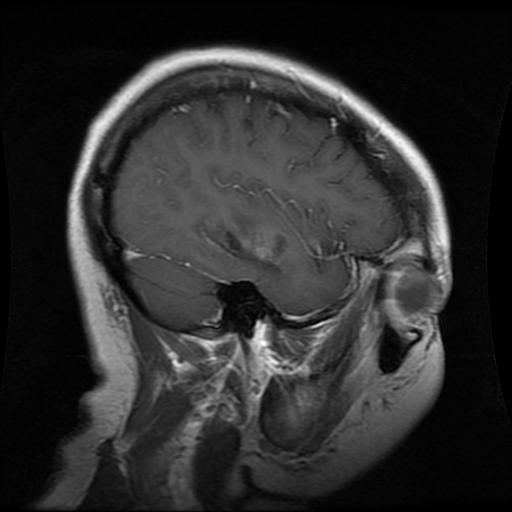
Label: glioma